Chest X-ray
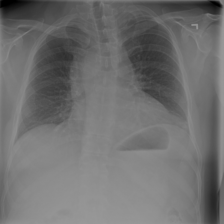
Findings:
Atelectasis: negative
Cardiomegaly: negative
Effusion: negative
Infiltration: negative
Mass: positive
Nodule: negative
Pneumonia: negative
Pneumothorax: negative
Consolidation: negative
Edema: negative
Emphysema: negative
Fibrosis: negative
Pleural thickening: negative
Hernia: negative